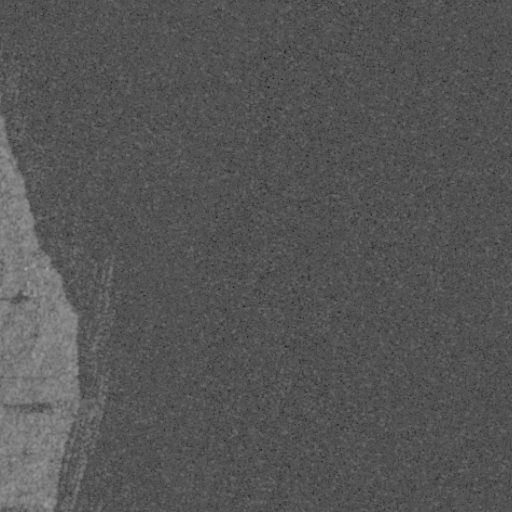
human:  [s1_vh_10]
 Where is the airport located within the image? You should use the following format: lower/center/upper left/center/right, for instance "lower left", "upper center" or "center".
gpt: The airport is located in the center left of the image.
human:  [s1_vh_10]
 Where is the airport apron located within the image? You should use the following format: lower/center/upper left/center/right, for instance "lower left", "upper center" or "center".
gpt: The airport apron is located in the center left of the image.
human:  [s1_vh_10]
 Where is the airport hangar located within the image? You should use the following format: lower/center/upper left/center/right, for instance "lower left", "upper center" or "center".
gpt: The airport hangar is located in the center left of the image.
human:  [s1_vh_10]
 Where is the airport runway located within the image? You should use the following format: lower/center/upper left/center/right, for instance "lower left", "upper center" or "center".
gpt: The airport runway is located in the lower left of the image.
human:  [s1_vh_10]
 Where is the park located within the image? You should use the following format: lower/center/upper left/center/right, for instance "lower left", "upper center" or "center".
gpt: The park is located in the center left of the image.
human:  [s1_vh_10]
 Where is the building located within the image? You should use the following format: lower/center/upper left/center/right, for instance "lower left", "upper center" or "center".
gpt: There is no building in the image.

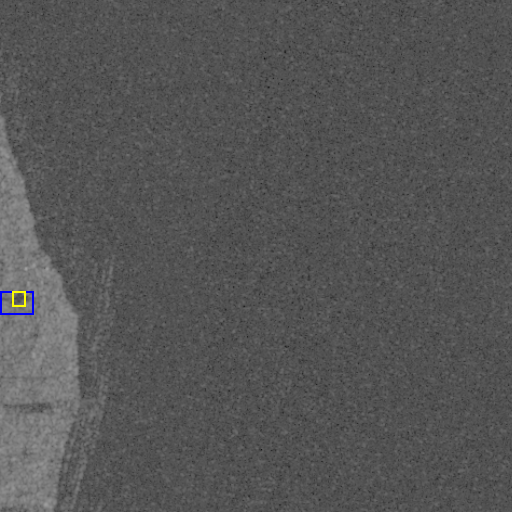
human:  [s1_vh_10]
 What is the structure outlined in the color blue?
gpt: The structure outlined in blue is an airport.
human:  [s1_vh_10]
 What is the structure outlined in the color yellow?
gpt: The structure outlined in yellow is an airport apron.
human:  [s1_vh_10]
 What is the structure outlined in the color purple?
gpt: There is no purple outline.